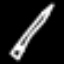
Label: pencil